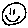
Label: smiley face